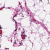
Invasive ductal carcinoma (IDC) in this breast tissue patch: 0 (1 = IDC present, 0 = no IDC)